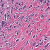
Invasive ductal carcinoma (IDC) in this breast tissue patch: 0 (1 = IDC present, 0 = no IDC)